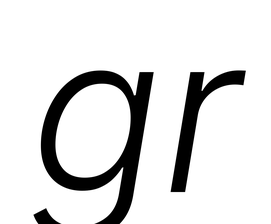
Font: Inter-Italic_Light_Italic